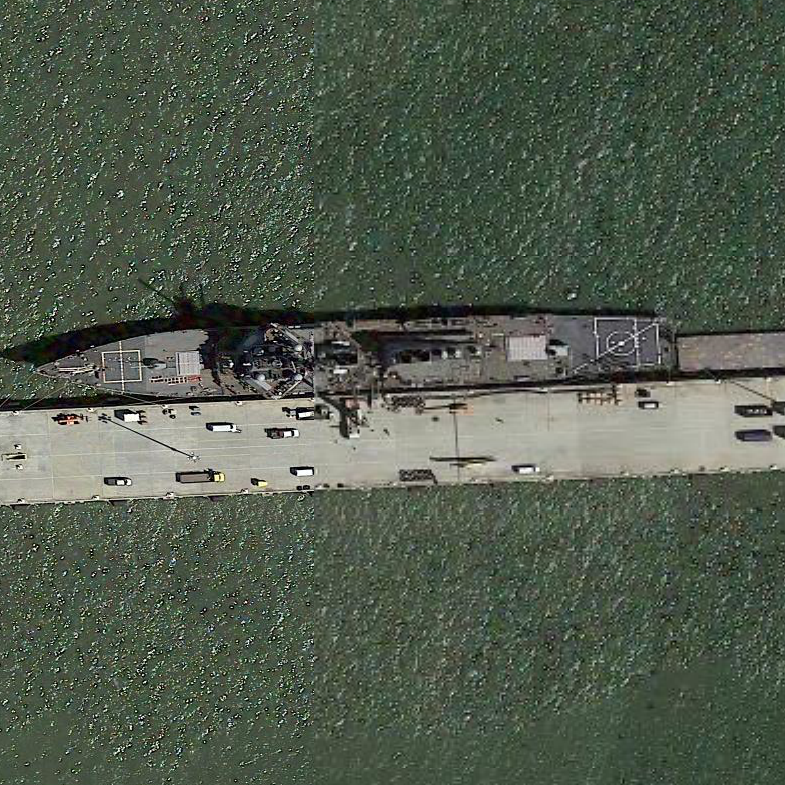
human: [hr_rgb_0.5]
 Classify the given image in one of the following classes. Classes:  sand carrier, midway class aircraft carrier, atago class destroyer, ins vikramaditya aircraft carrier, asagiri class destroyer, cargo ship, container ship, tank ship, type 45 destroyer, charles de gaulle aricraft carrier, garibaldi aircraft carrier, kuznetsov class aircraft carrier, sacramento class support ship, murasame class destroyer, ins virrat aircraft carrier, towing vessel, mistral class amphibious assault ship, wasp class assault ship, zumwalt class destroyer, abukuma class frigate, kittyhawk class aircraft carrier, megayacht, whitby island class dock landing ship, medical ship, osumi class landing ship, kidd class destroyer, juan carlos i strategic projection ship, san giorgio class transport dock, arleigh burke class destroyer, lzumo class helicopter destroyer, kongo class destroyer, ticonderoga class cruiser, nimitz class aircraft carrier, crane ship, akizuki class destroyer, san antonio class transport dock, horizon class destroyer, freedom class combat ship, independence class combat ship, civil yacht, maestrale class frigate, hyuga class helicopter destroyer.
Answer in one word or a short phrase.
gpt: Arleigh Burke class destroyer